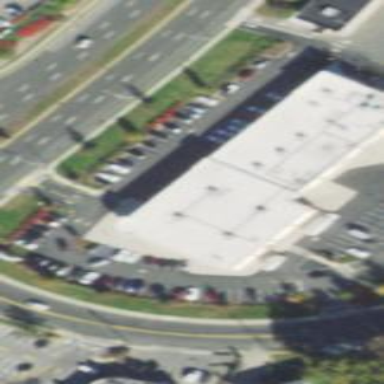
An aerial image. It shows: Retail building.